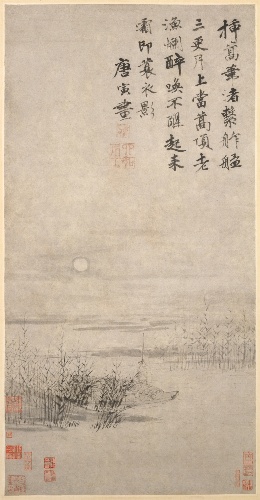
Title: 明　唐寅　葦渚醉漁圖　軸|Drunken fisherman by a reed bank
Artist: Tang Yin
Artist bio: Chinese, 1470–1524
Date: early 16th century
Object type: Hanging scroll
Classification: Paintings
Medium: Hanging scroll; ink on paper
Culture: China
Period: Ming dynasty (1368–1644)
Dimensions: Image: 28 7/16 x 14 9/16 in. (72.2 x 37 cm)
Overall with mounting: 64 3/4 x 21 in. (164.5 x 53.3 cm)
Overall with knobs: 64 3/4 x 23 3/4 in. (164.5 x 60.3 cm)
Department: Asian Art
Credit line: Bequest of John M. Crawford Jr., 1988
Accession year: 1989
Repository: Metropolitan Museum of Art, New York, NY
Tags: Plants|Boats